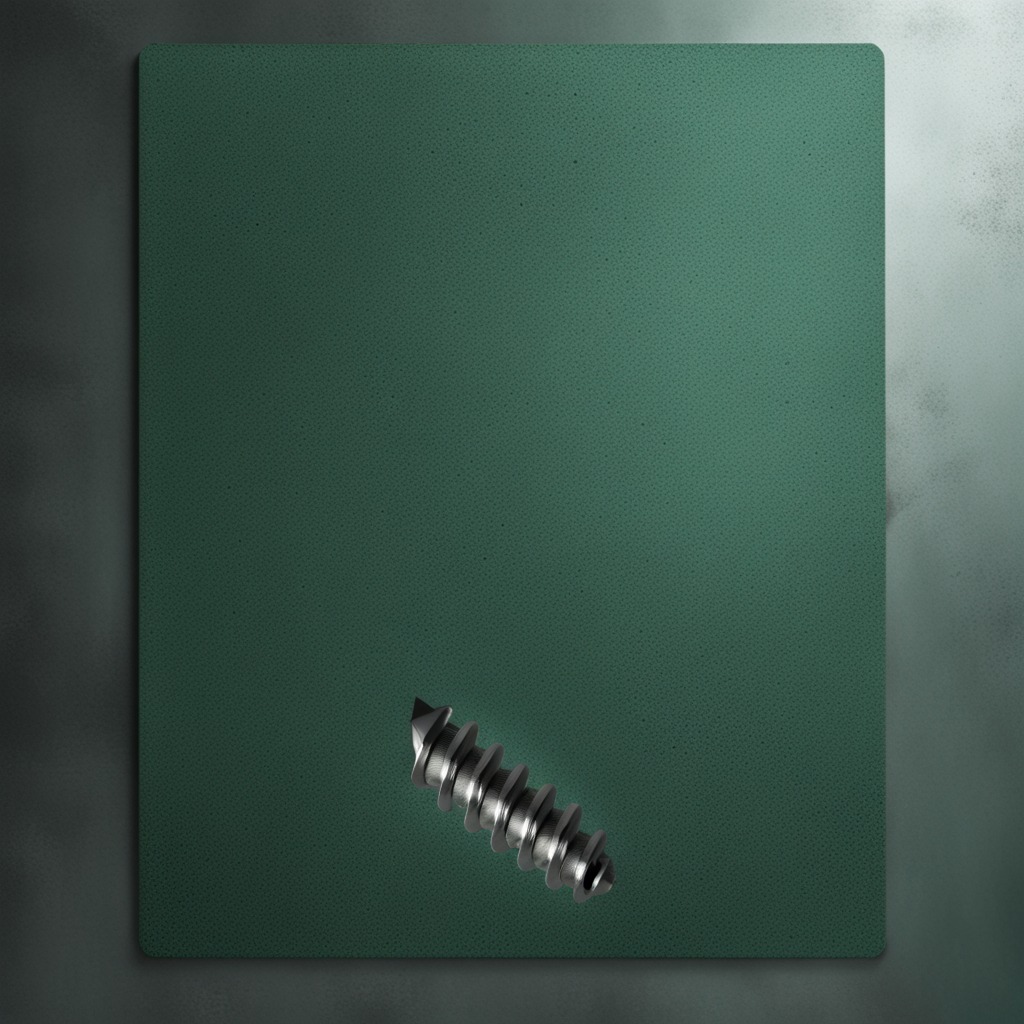
A metal screw lies on the clean granite tabletop.